Field crop: tomato
Growth stage: 2
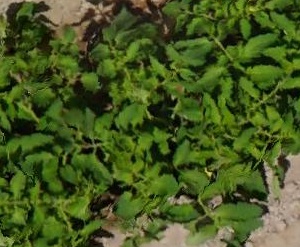
Species: tomato